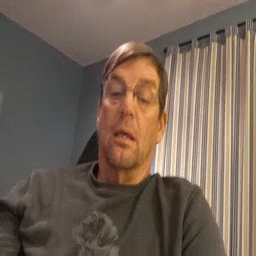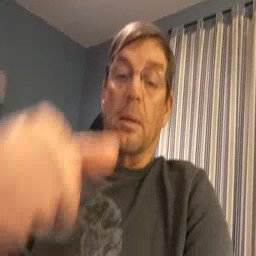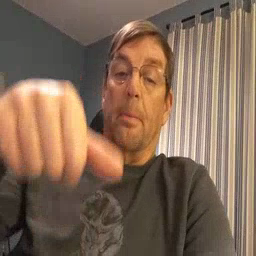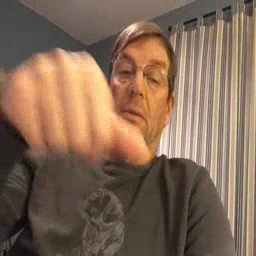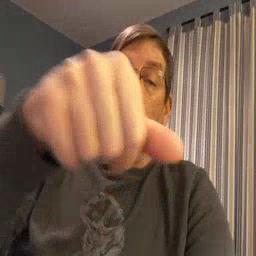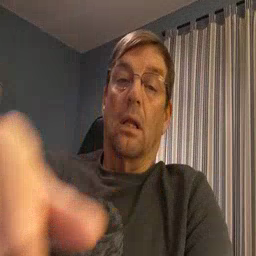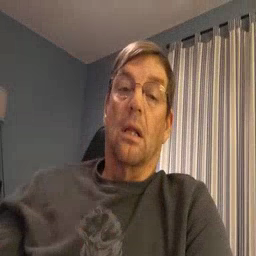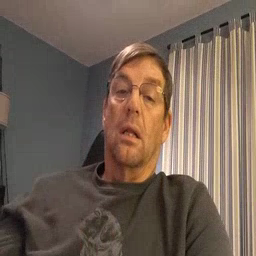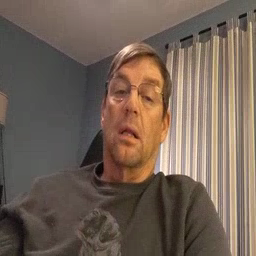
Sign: puzzle